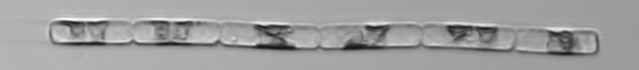
Label: Guinardia_delicatula